Question: i have created adminhtml module it is working fine. in create new item form there are 4 field name , images, url and email id;
i have used file uploader to upload images . it is working fine but i am not able to upload multiple images.
is it possible to have multiple image uploader? here is my simple image uploader code.
'''
if(isset($data['image']) && $data['image'] != ''){
$finderLink = Mage::getBaseUrl(Mage_Core_Model_Store::URL_TYPE_MEDIA) .'finder/store_locator/'.$data['image'];
$finderName = $data['image'];
$fieldset->addField('imagelabel', 'label', array(
'label' => Mage::helper('finder')->__('Location Image'),
'name' =>'image',
'value' => $finderLink,
'after_element_html' => '<img src="'.$finderLink .'" alt=" '. $finderName .'" height="120" width="120" />',
));
$fieldset->addField('image', 'image', array(
'label' => Mage::helper('finder')->__('Change image'),
'required' => false,
'name' => 'image',
));
}else{
$fieldset->addField('image', 'image', array(
'label' => Mage::helper('finder')->__('image'),
'required' => false,
'name' => 'image',
));
}
'''

I need help to have multiple image uploader in my custom module.
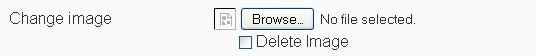
Answer: You need to create your custom renderer for the image field. For this create this class in your module:
'''
<?php
class [Namespace]_[Module]_Block_Adminhtml_[Entity]_Helper_Image extends Varien_Data_Form_Element_Image{
//make your renderer allow "multiple" attribute
public function getHtmlAttributes(){
return array_merge(parent::getHtmlAttributes(), array('multiple'));
}
}
'''
Now at the top of your '_prepareForm' (where you add your fields) add this line before adding any field:
'''
$fieldset->addType('image', '[Namespace]_[Module]_Block_Adminhtml_[Entity]_Helper_Image');
'''
Or if you want to be "politically correct" add it this way:
'''
$fieldset->addType('image', Mage::getConfig()->getBlockClassName('[module]/adminhtml_[entity]_helper_image'));
'''
This will tell Magento that in your current fieldset, all the fields with type 'image' should be rendered by your own class.
Now you can add your field like similar to how you did it:
'''
$fieldset->addField('image', 'image', array(
'name' => 'image[]', //declare this as array. Otherwise only one image will be uploaded
'multiple' => 'multiple', //declare input as 'multiple'
'label' => Mage::helper('helper_alias')->__('Image'),
'title' => Mage::helper('helper_alias')->__('Image'),
'required' => true,
));
'''
That's it.
Don't forget to replace the placeholders ('[Module]' and others) with your values.
This is basically the way to override/add any input type you want. Create your own class that should extend the original input class (or 'Varien_Data_Form_Element_Abstract' if you add a new one) and declare it at the top of '_prepareForm'